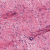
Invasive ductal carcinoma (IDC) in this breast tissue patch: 0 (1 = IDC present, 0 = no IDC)